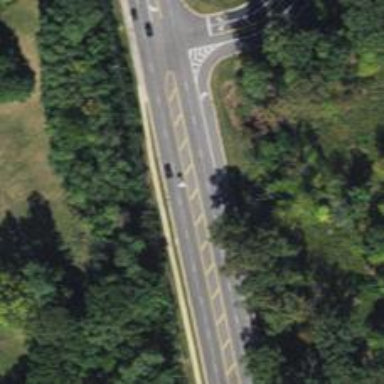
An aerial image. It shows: Secondary road with asphalt surface.